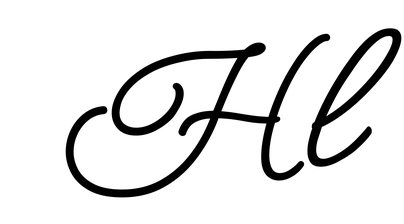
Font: MeowScript-Regular